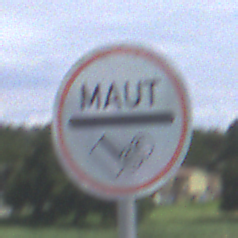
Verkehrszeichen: MautflichtigeStrecke
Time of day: Midday
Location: Outdoor (Nature)
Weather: PartlyCloudy
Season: NotSpecified
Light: Natural